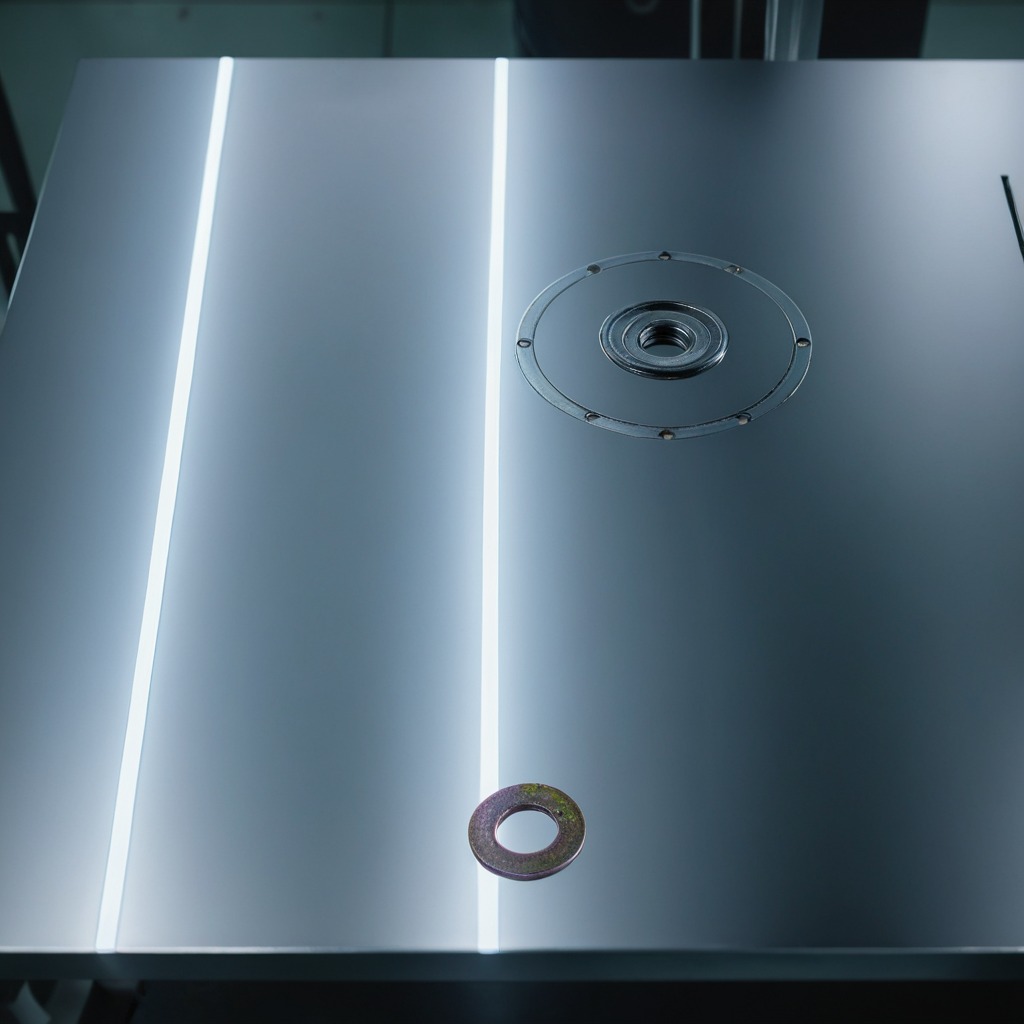
A flat metal washer is lying on the metal table in a machine shop under fluorescent lights.